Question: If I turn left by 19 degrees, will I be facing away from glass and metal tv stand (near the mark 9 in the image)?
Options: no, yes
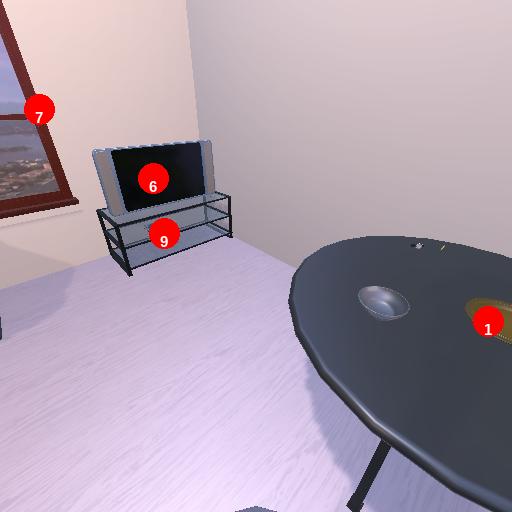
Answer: no